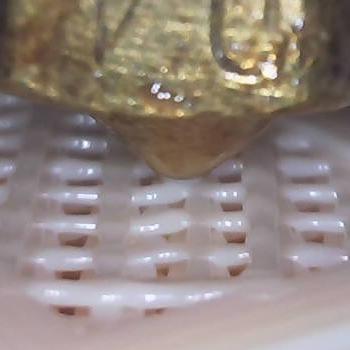
Flow rate: 178%